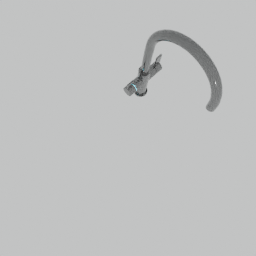
Label: appliances